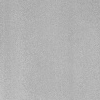
Atmospheric dust classification: dusty